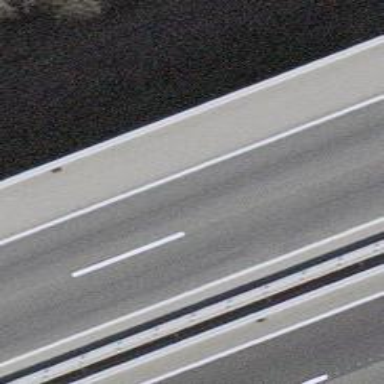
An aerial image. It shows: Motorway bridge with asphalt surface.